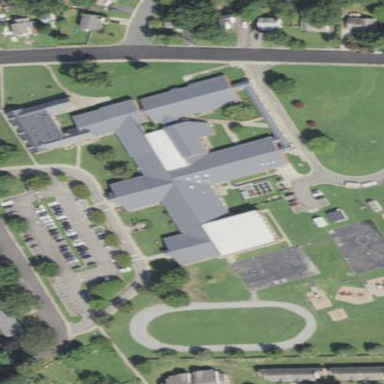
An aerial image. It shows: School.